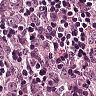
Metastatic tissue present: yes